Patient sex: F
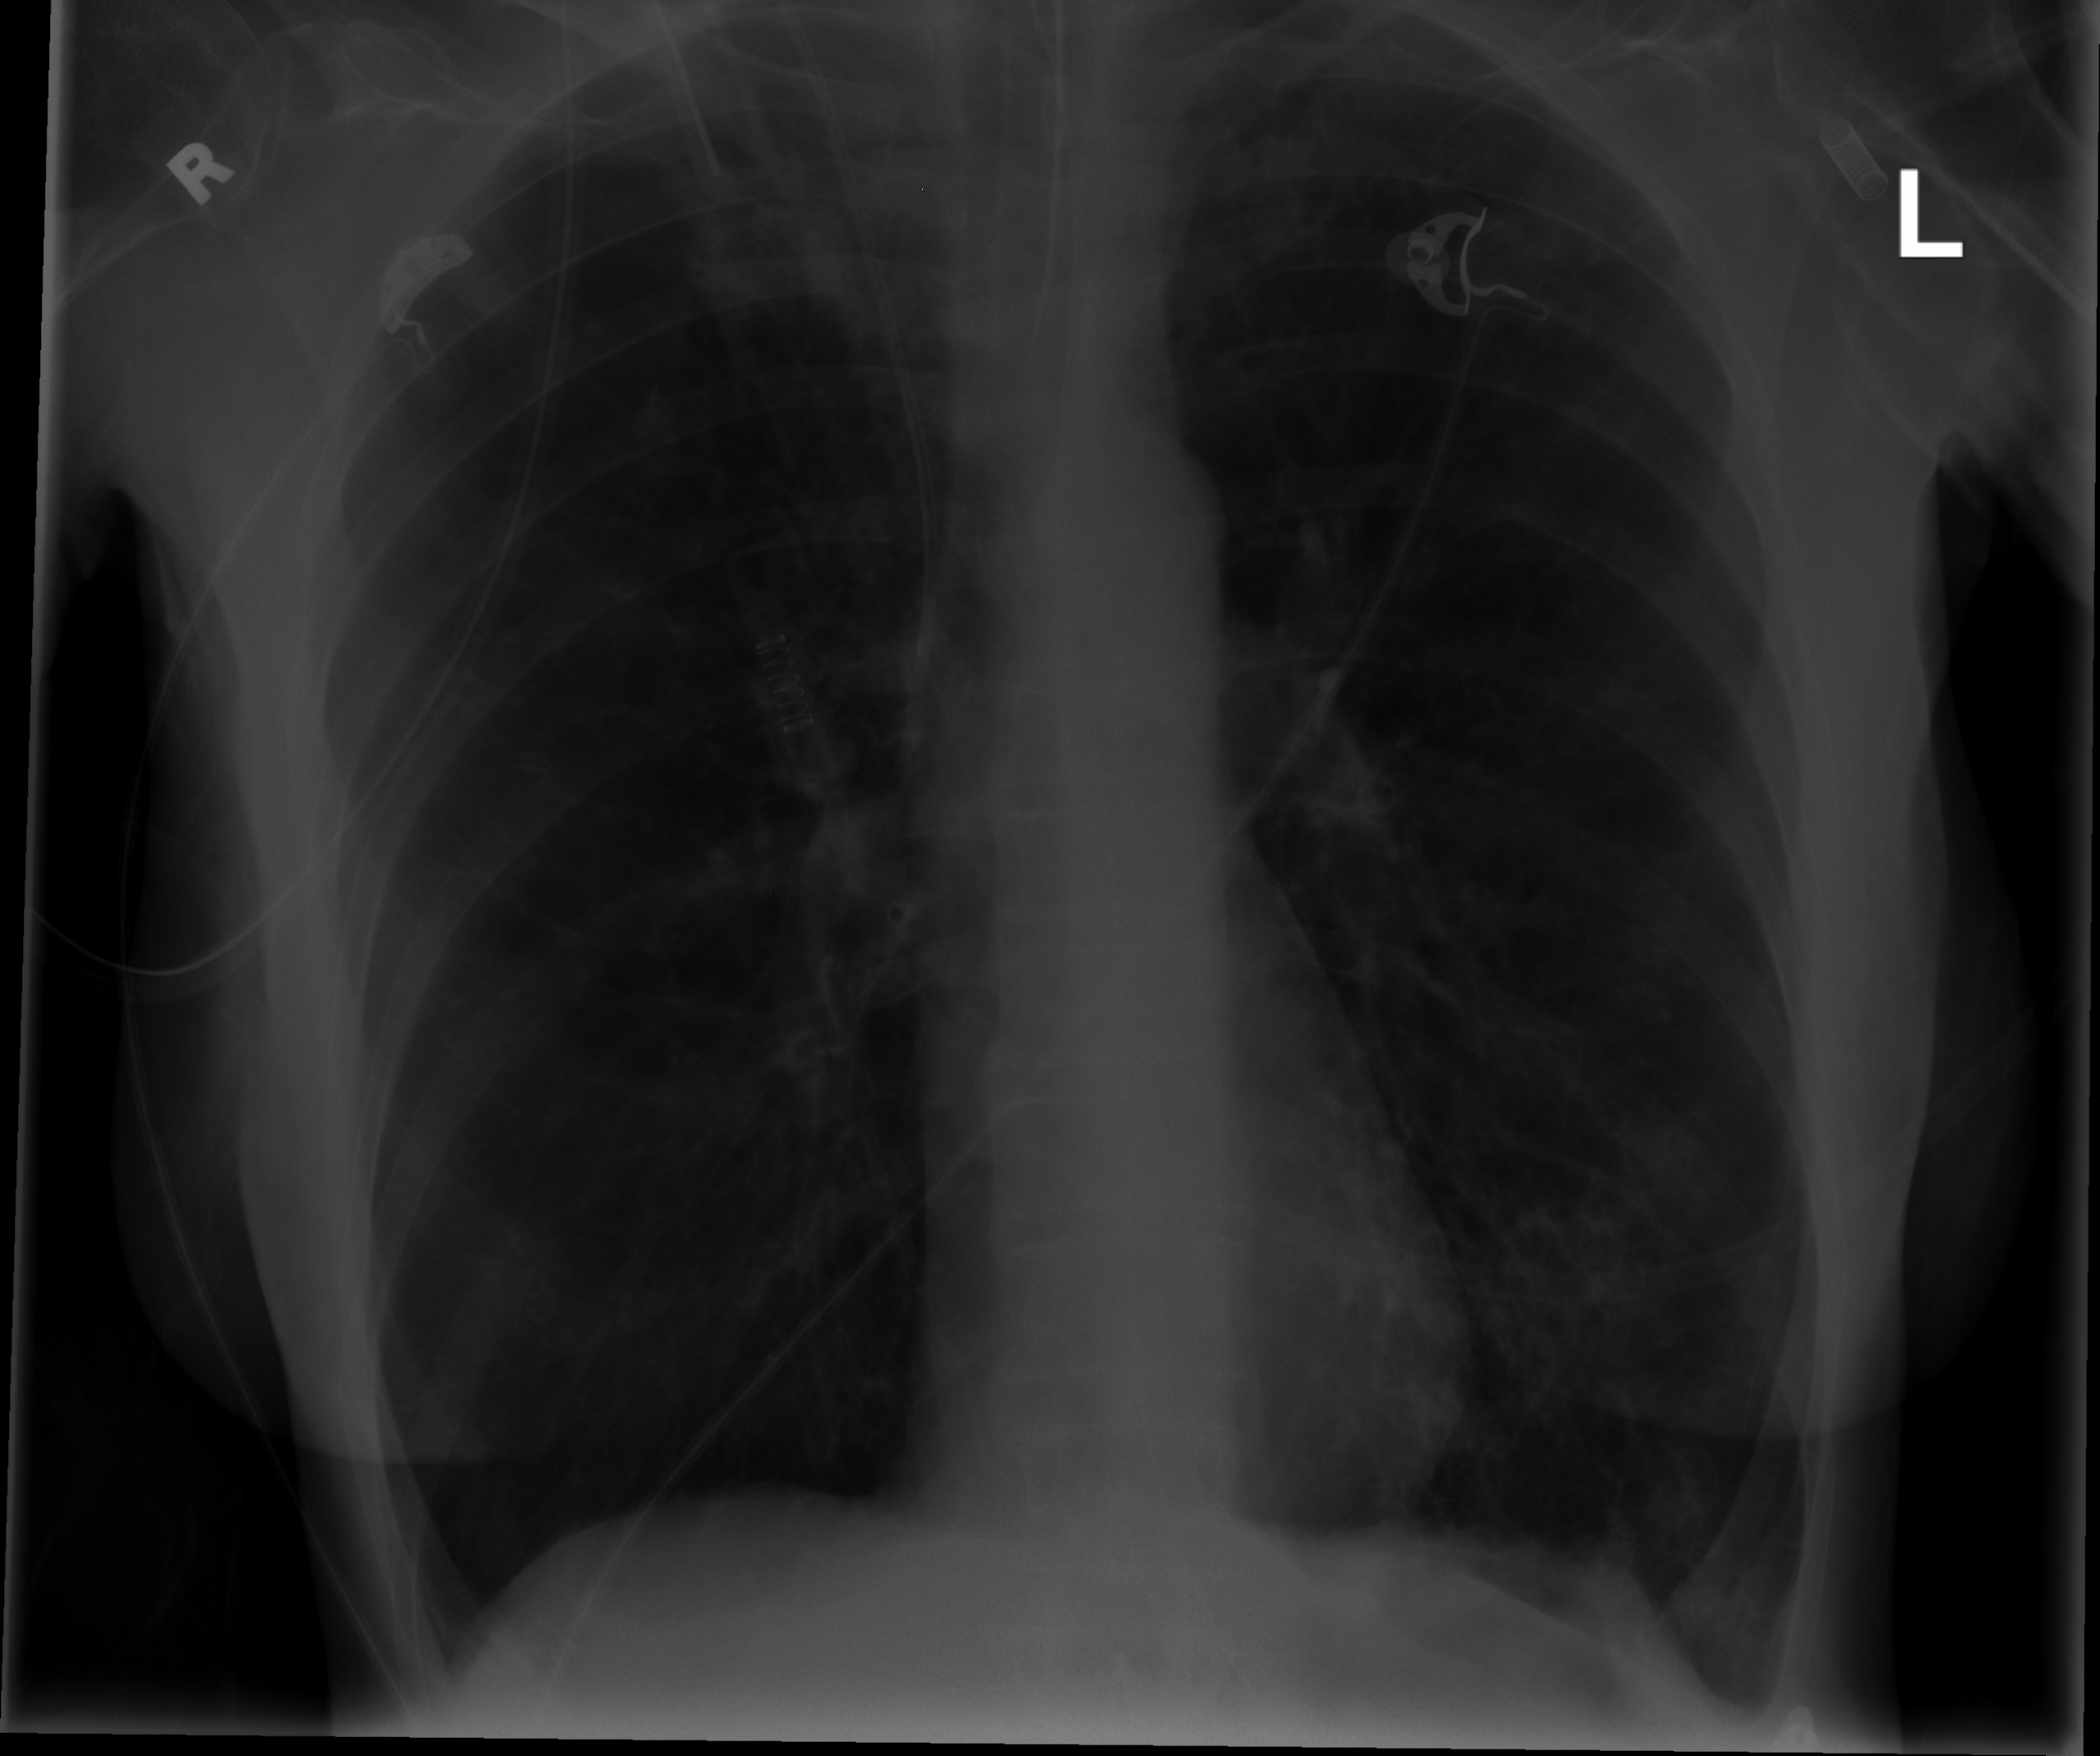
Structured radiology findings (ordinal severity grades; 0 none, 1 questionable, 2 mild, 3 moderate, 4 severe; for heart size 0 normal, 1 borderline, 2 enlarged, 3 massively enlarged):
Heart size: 0
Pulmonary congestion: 0
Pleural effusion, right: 0
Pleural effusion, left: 0
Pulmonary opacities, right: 0
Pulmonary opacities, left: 2
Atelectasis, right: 0
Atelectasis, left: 0